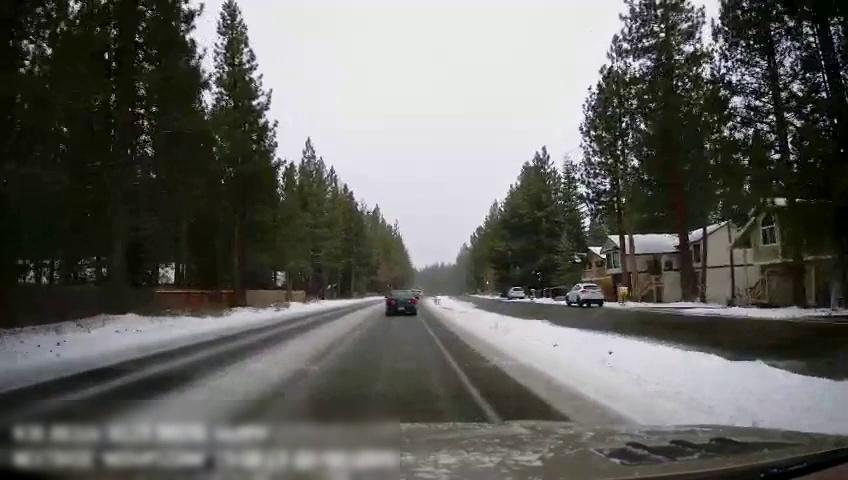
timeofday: Day
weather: Snowy
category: Drivable Space
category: Drivable Space
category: Vehicles | SUV
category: Vehicles | SUV
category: Vehicles | Car
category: Vehicles | Car
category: Lanes | Current Lane